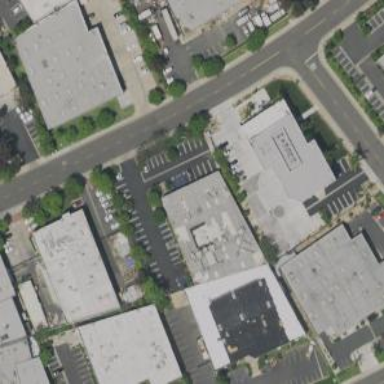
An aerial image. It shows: Commercial building.